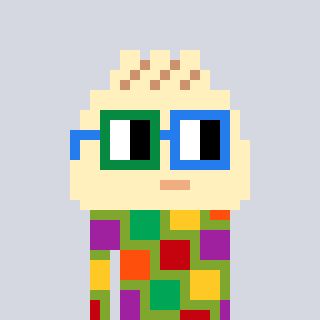
a pixel art character with square green and blue glasses, a porkbao-shaped head and a slimegreen-colored body on a cool background